Field crop: maize
Growth stage: 2
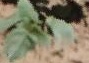
Species: datura